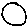
Label: moon